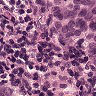
Metastatic tissue present: yes